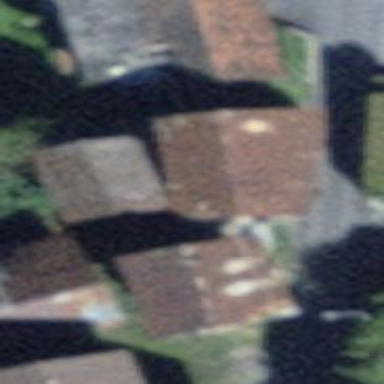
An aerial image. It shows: Simple and straightforward house.